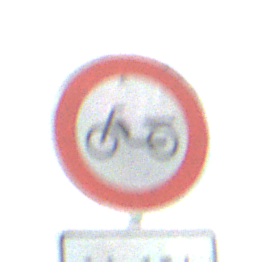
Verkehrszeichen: VerbotMofas
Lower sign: ZeitangabenOhneBeschraenkungAufWochentage1
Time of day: Midday
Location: Outdoor (Suburban)
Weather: PartlyCloudy
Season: Summer
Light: Natural